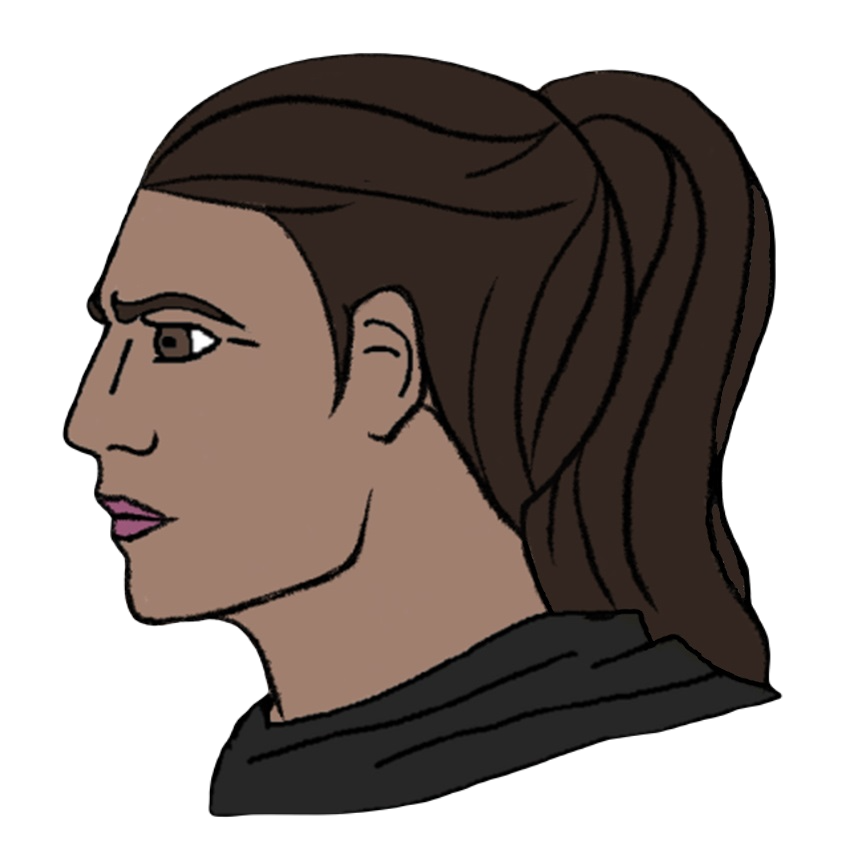
Label: 4_Yes_Chad